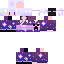
A male skeleton skin with dark skin, wearing brown helmet dressed in a purple armor chest and black pants, featuring a closed mouth.